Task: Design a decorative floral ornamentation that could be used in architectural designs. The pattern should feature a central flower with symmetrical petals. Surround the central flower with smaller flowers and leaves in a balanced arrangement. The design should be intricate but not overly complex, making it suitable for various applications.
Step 154:
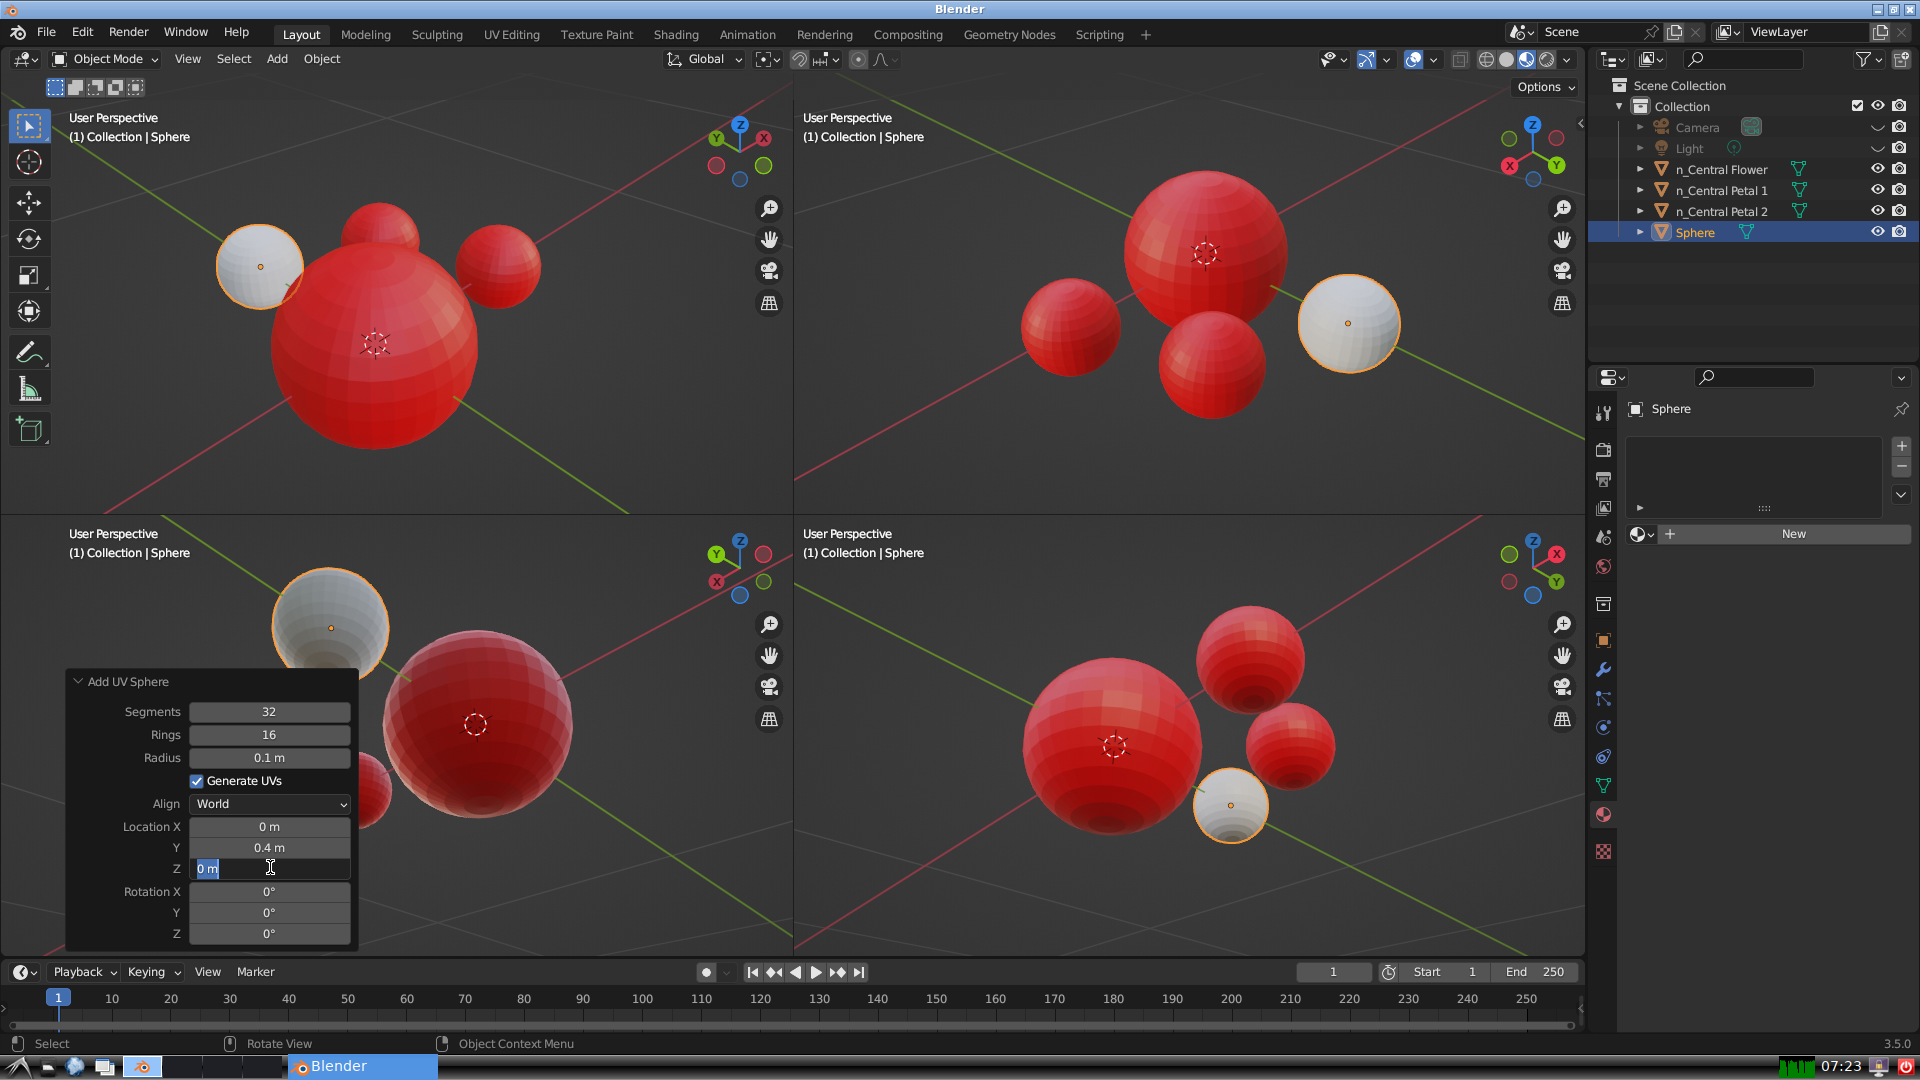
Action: input_text: 0.0